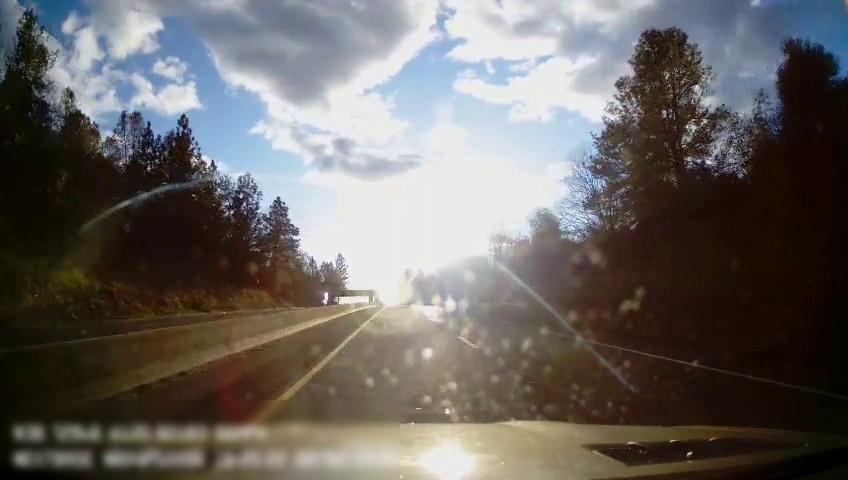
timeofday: Day
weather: Sunny
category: Drivable Space
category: Drivable Space
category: Lanes | Current Lane
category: Lanes | Alternate Lane
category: Lanes | Current Lane